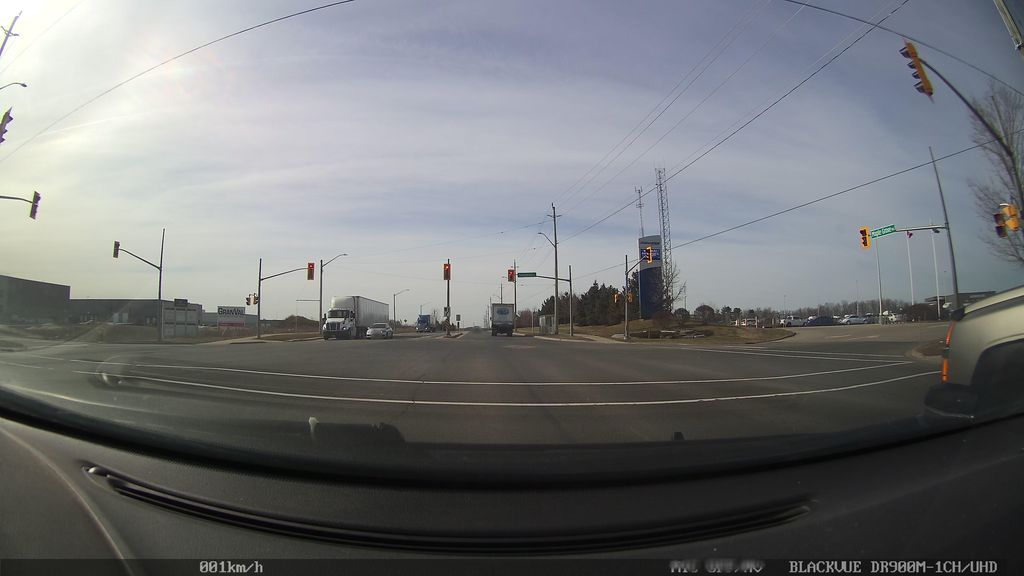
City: kitchener-waterloo